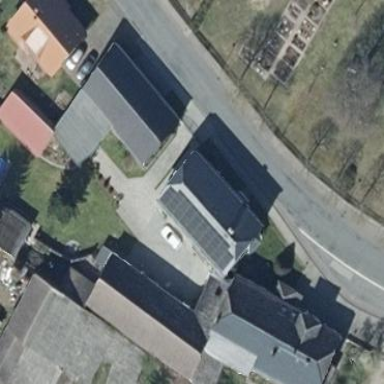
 where the roof orientation is along the house."